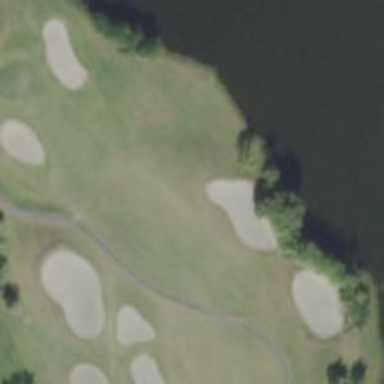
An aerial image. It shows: View of golf hole.